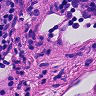
Metastatic tissue present: no